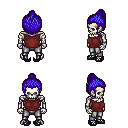
a pixel art fantasy rpg character, male body template, skeleton, maroon sleeveless shirt, metal pants, blue short topknot hairstyle, ghillies, four views (front, back, left, right), 2x2 character sprite sheet, small pixel art, hard edges, no anti-aliasing